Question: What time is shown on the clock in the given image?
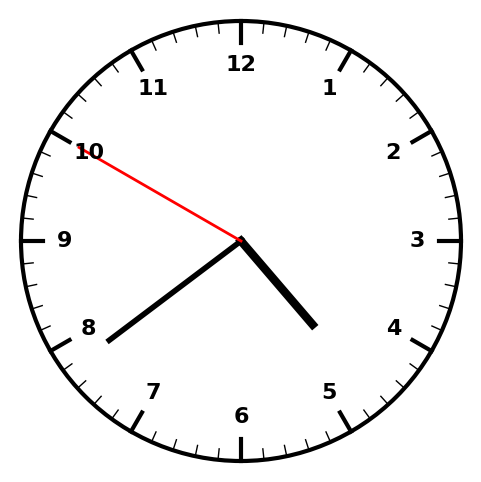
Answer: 04:38:50